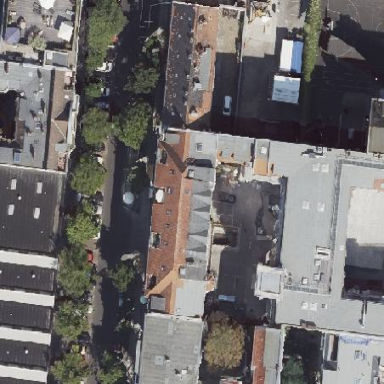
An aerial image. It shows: Building consisting of apartments with double saltbox roof made of roof tiles.